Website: macys
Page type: receipt
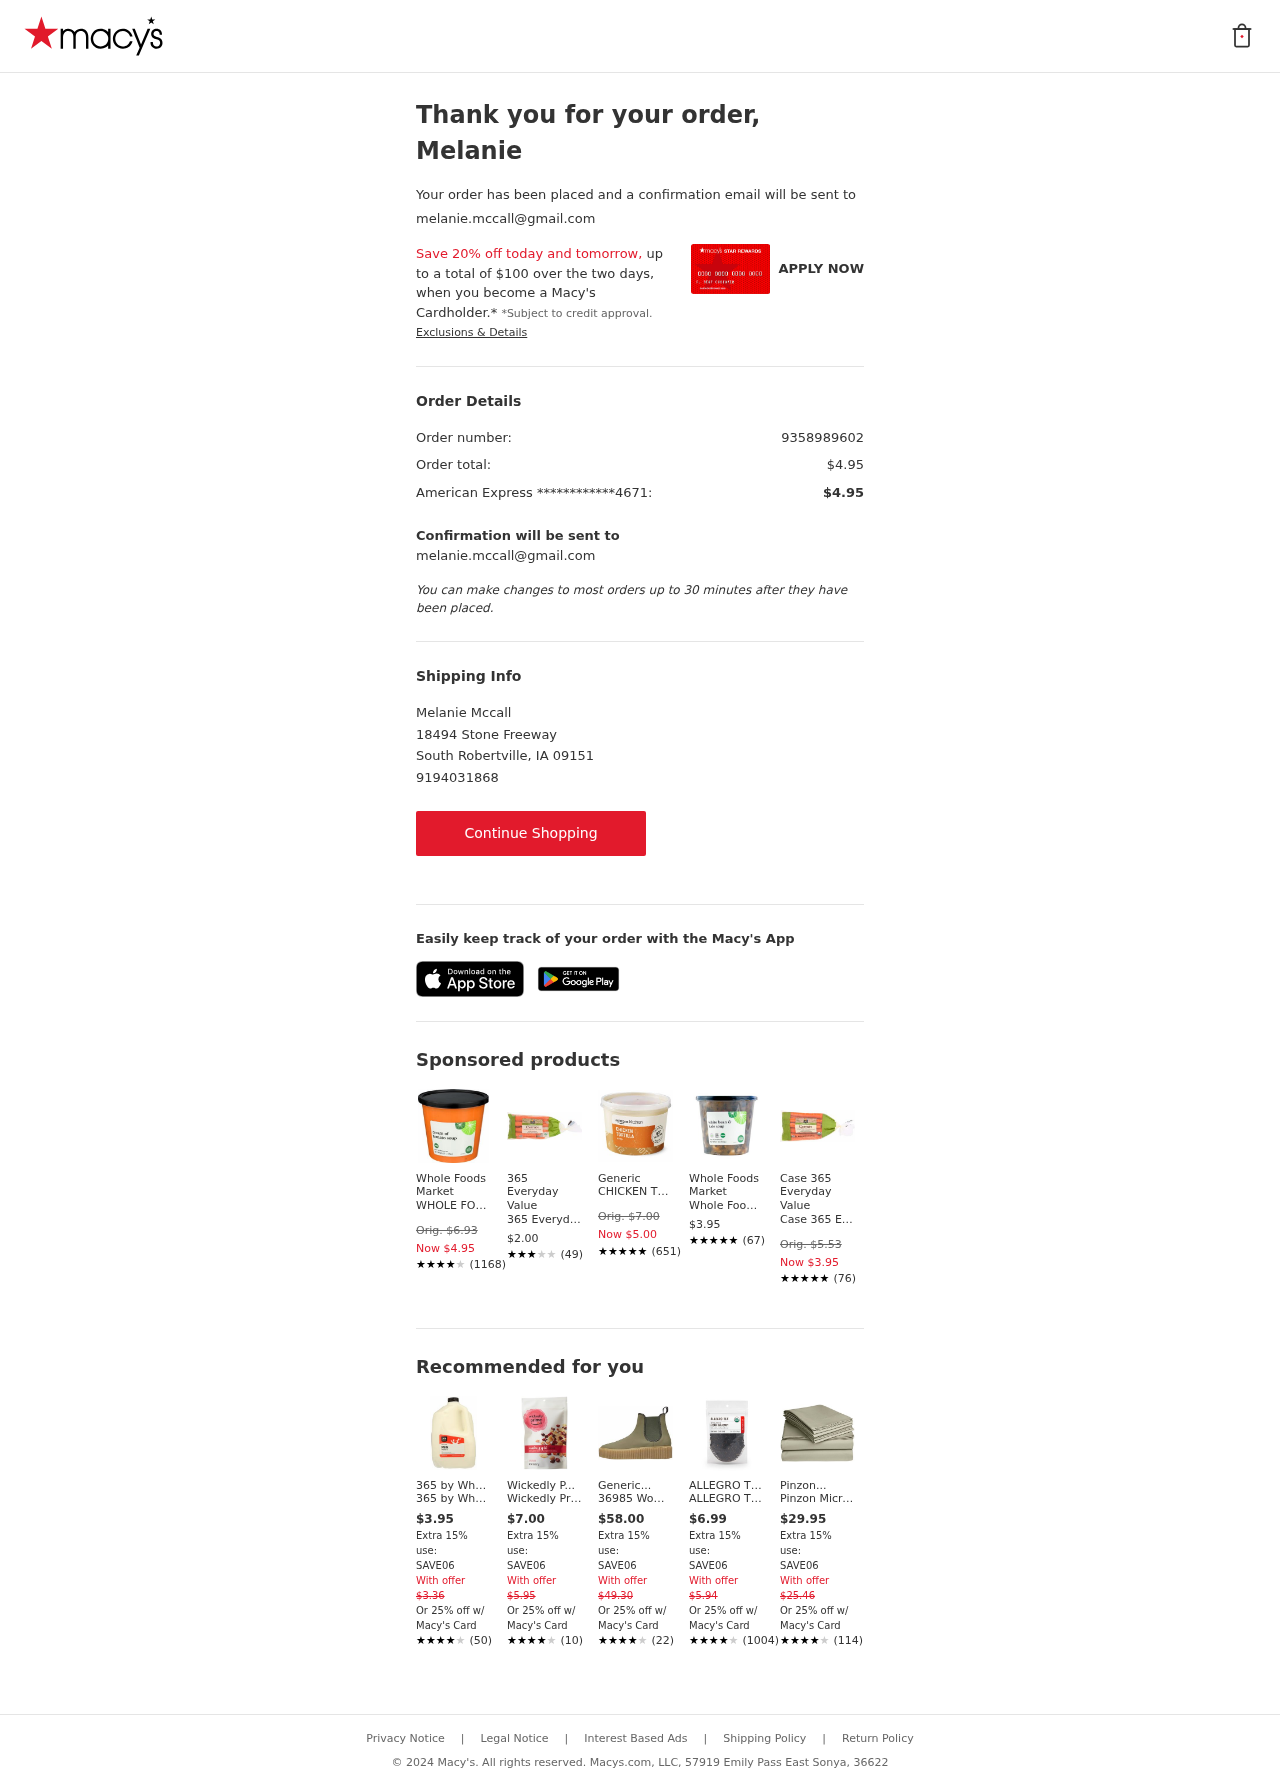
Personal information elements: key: PII_CARD_LAST4
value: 4671
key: PII_CARD_TYPE
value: American Express
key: PII_EMAIL
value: melanie.mccall@gmail.com
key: PII_FIRSTNAME
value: Melanie
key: PII_FULLNAME
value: Melanie Mccall
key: PII_PHONE
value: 9194031868
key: PII_PROMO_CODE
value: SAVE06
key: PII_STREET
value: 18494 Stone Freeway
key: PII_EMAIL2
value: melanie.mccall@gmail.com
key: PII_CITY_STATE_ZIP
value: South Robertville, IA 09151
Product elements: key: PRODUCT10_BRAND
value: Pinzon
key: PRODUCT10_NAME
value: Pinzon Microfiber Sheet Set with Pillowcases
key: PRODUCT10_NUM_RATINGS
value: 114
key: PRODUCT10_PRICE
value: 29.95
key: PRODUCT10_RATING
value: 4.3
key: PRODUCT1_BRAND
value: Whole Foods Market
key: PRODUCT1_NAME
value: WHOLE FOODS MARKET Cream Of Tomato Soup, 24 OZ
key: PRODUCT1_NUM_RATINGS
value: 1168
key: PRODUCT1_PRICE
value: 4.95
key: PRODUCT1_RATING
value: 3.9
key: PRODUCT2_BRAND
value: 365 Everyday Value
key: PRODUCT2_NAME
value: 365 Everyday Value, Organic Carrots, 1 lb
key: PRODUCT2_NUM_RATINGS
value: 49
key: PRODUCT2_PRICE
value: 2
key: PRODUCT2_RATING
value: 3.4
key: PRODUCT3_BRAND
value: Generic
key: PRODUCT3_NAME
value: CHICKEN TORTILLA SOUP 9.5 OZ KC
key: PRODUCT3_NUM_RATINGS
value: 651
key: PRODUCT3_PRICE
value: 5
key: PRODUCT3_RATING
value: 4.5
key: PRODUCT4_BRAND
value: Whole Foods Market
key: PRODUCT4_NAME
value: Whole Foods Market, Soup White Bean Kale Health Starts Here Cup Fresh Pack, 24 Ounce
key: PRODUCT4_NUM_RATINGS
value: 67
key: PRODUCT4_PRICE
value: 3.95
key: PRODUCT4_RATING
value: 4.7
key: PRODUCT5_BRAND
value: Case 365 Everyday Value
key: PRODUCT5_NAME
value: Case 365 Everyday Value, Organic Carrots, 2 lb
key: PRODUCT5_NUM_RATINGS
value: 76
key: PRODUCT5_PRICE
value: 3.95
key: PRODUCT5_RATING
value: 4.6
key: PRODUCT6_BRAND
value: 365 by Whole Foods Market
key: PRODUCT6_NAME
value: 365 by Whole Foods Market, Grade A Whole Milk, 128 Fl Oz (Packaging May Vary)
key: PRODUCT6_NUM_RATINGS
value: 50
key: PRODUCT6_PRICE
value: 3.95
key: PRODUCT6_RATING
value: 3.5
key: PRODUCT7_BRAND
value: Wickedly Prime
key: PRODUCT7_NAME
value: Wickedly Prime Trail Mix, Cranberry Split, 8 Ounce (Pack of 3)
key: PRODUCT7_NUM_RATINGS
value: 10
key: PRODUCT7_PRICE
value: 7
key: PRODUCT7_RATING
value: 4.2
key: PRODUCT8_BRAND
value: Generic
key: PRODUCT8_NAME
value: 36985 Women's Platform Shoes
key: PRODUCT8_NUM_RATINGS
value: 22
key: PRODUCT8_PRICE
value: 58
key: PRODUCT8_RATING
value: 4.1
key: PRODUCT9_BRAND
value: ALLEGRO TEA
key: PRODUCT9_NAME
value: ALLEGRO TEA Organic Assam Banaspaty Estate Tea, 1 OZ
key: PRODUCT9_NUM_RATINGS
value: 1004
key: PRODUCT9_PRICE
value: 6.99
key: PRODUCT9_RATING
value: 4.4
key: PRODUCT1_ORIGINAL_PRICE
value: Orig. $6.93
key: PRODUCT3_ORIGINAL_PRICE
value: Orig. $7.00
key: PRODUCT5_ORIGINAL_PRICE
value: Orig. $5.53
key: PRODUCT6_OFFER_PRICE
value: $3.36
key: PRODUCT7_OFFER_PRICE
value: $5.95
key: PRODUCT8_OFFER_PRICE
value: $49.30
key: PRODUCT9_OFFER_PRICE
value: $5.94
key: PRODUCT10_OFFER_PRICE
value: $25.46
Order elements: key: ORDER_ID
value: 9358989602
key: ORDER_TOTAL
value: $4.95